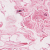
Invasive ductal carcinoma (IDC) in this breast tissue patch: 0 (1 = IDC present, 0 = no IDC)